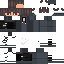
A female human skin with dark skin, wearing brown long hair dressed in a blue hoodie and black pants, featuring a closed mouth.